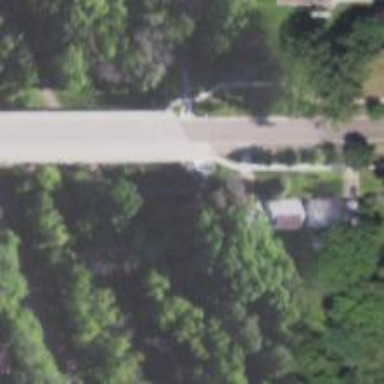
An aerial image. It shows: Tertiary road with bridge and sidewalk on the left.